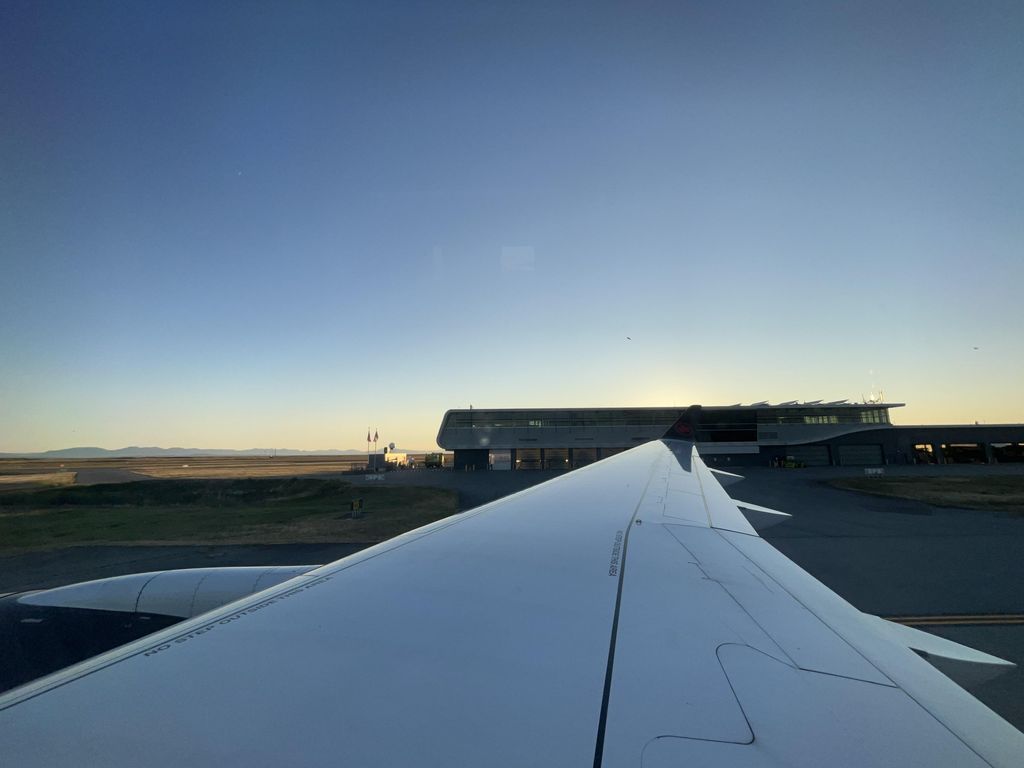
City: vancouver